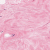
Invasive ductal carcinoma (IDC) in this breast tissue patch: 0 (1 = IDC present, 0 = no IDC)